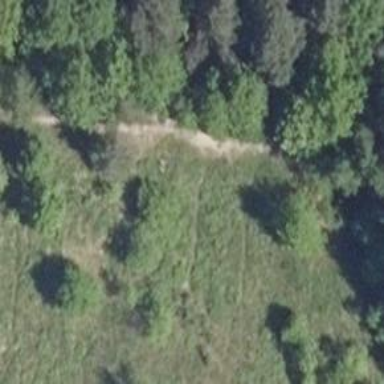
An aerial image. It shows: Path on the ground.